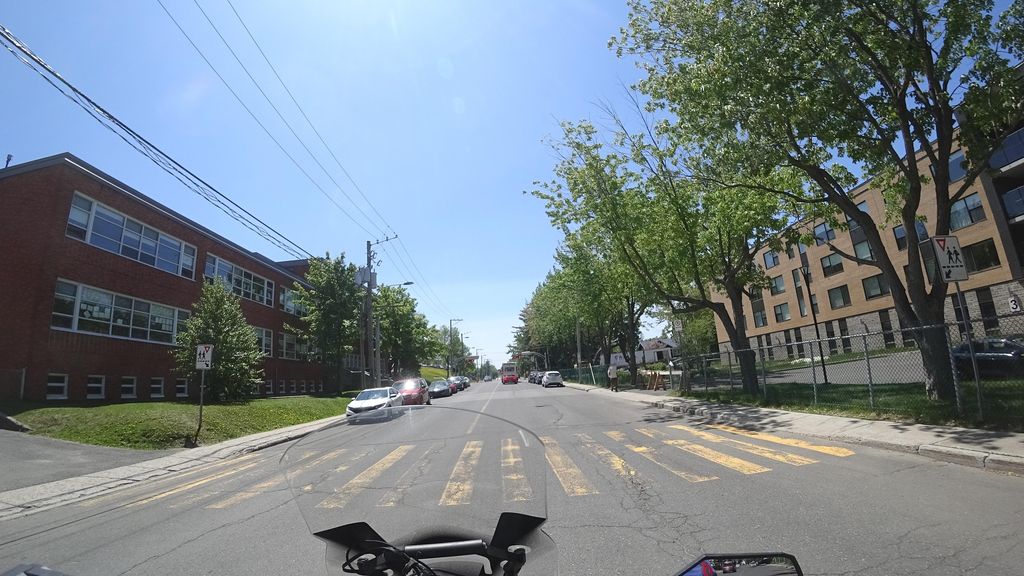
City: quebec_city